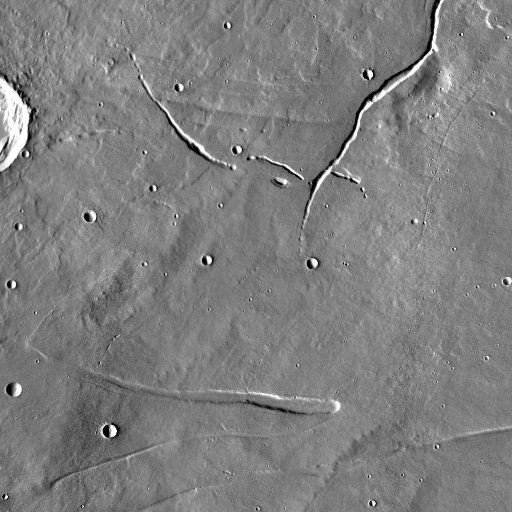
Crater classes present: Background, Other